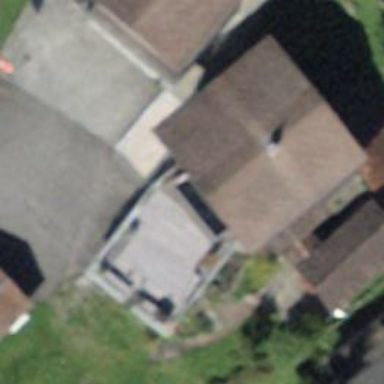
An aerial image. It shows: Detached building.